Question: I am trying to create my own tool to use in ArcMap but keep running into a problem. I want to create a buffer (which I can do) and then clip the points that fall within the buffer. The problem I run into is that I cannot figure out how to use the buffer as the input feature for the clip section of my tool.
'''
import arcpy
import os
from arcpyimmport env
env.workspace = "C:/LabData"
arcpy.env.overwriteOutput = True
In_lake = arcpy.GetParameterAsText(0)
Out_Buff = arcpy.GetParameterAsText(1)
Buffer_Distance = arcpy.GetParameterAstext(2)
in_cities = arcpy.GetParameterAsText(3)
cliped_cities = GetParameterAsText(4)
New_Table = arcpy.GetParameterAsText(5)
Join_Input = arcpy.GetParameteAsText(6)
# step 1 create a buffer around the lakes
arcpy.Buffer_analysis(In_Lake, Out_Buff, Buffer_Distance)
# Step 2 Clip all cities that fall within the buffer
arcpy.Clip_analysis( in_cities,out_Buff, clipped_cities)
# Step 3
arcpy.Statistics_analysis(clipped_cities, New_Table, statistics_fields, 'Population SUM', 'CNTRY_NAME')
# Step 5
arcpy.AddField_management (New_Table, 'Country', 'TEXT')
'''

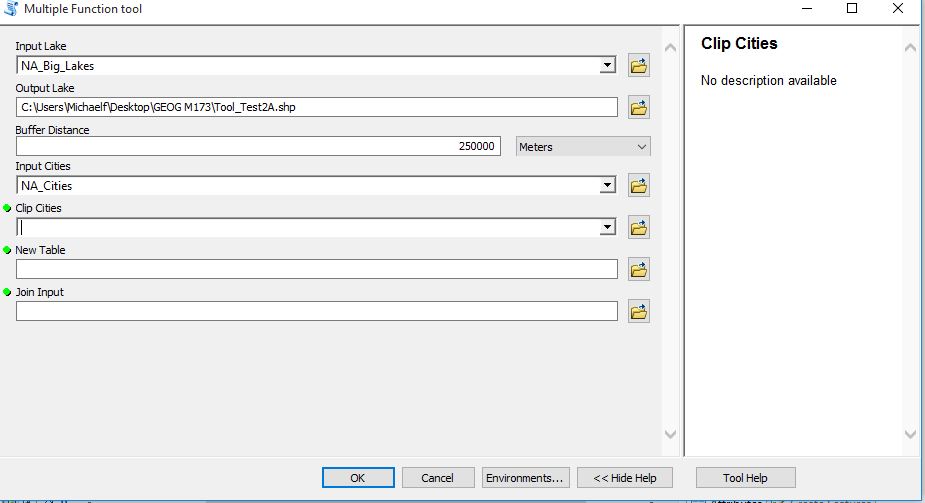
Answer: Check carefully that your variable names match -- Python and ArcPy are case sensitive.
'''
In_Lake = arcpy.GetParameterAsText(0) ## was In_lake
Out_Buff = arcpy.GetParameterAsText(1)
Buffer_Distance = arcpy.GetParameterAstext(2)
in_cities = arcpy.GetParameterAsText(3)
clipped_cities = GetParameterAsText(4) ## was cliped_cities
New_Table = arcpy.GetParameterAsText(5)
Join_Input = arcpy.GetParameteAsText(6)
# step 1 create a buffer around the lakes
arcpy.Buffer_analysis(In_Lake, Out_Buff, Buffer_Distance)
# Step 2 Clip all cities that fall within the buffer
arcpy.Clip_analysis(in_cities, Out_Buff, clipped_cities) ## was out_Buff
'''
Unless you want to keep the lake buffer, it doesn't necessarily need to be an input parameter specified by the user. Consider instead using <URL> -- just be aware any data in it will be deleted once the tool execution is completed.
'''
Out_Buff = r'in_memory\lakeBuffer'
'''
A similar strategy can be used for intermediate feature class or table that you don't really care about. However, it's sometimes useful to have those intermediate results around to verify that your tool is doing what you expect at every step.